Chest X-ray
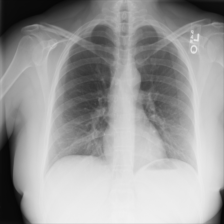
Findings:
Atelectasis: negative
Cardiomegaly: negative
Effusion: negative
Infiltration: negative
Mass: negative
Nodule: negative
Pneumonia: negative
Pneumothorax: negative
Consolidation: negative
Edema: negative
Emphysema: negative
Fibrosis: negative
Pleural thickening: negative
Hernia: negative